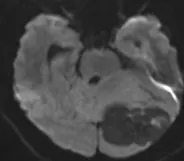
A 42-years-old male with cystic intracranial solitary fibrous tumor. (C, D) A high signal on diffusion-weighted imaging (DWI), and a low signal on apparent diffusion coefficient (ADC).
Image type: radiology (mri)